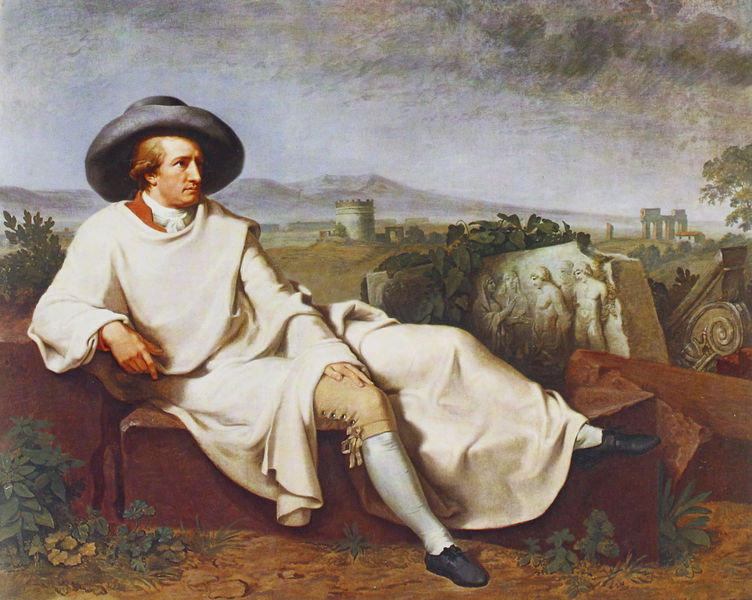
Titel: Goethe in der Campagna di Roma
Künstler: Johann Heinrich d.Ä. Tischbein
Institution: Frankfurt, Städelsches Kunstinstitut
Schlagwörter: fuß, hand, himmel, mann, umhang, weiß, wolken, grün, landschaft, finger, grau, hintergrund, hut, schwarz, säulen, kleidung, stein, porträt, hügel, natur, gewand, haare, sitzend, turm, garten, relief, bank, maler, strümpfe, schuh, kapitell, fragment, liege, antik, scwarz, goethe, bruchstück, frankfurt, städel, ausblich, pflsnzern